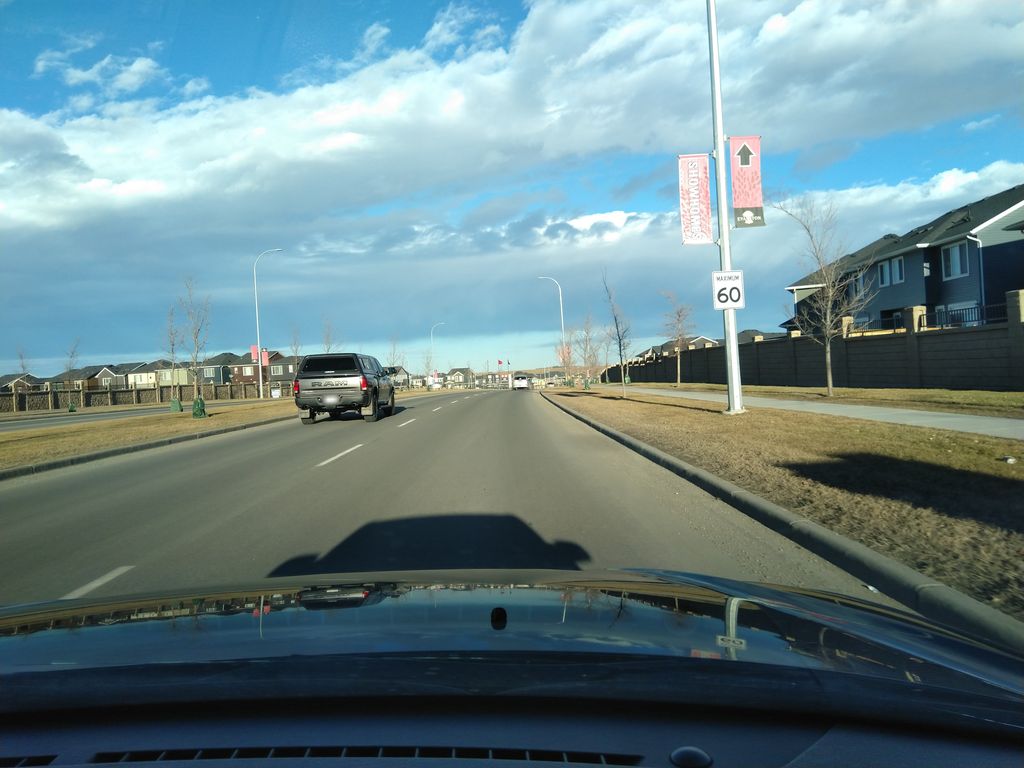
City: calgary